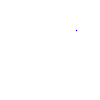
Particle: kaon